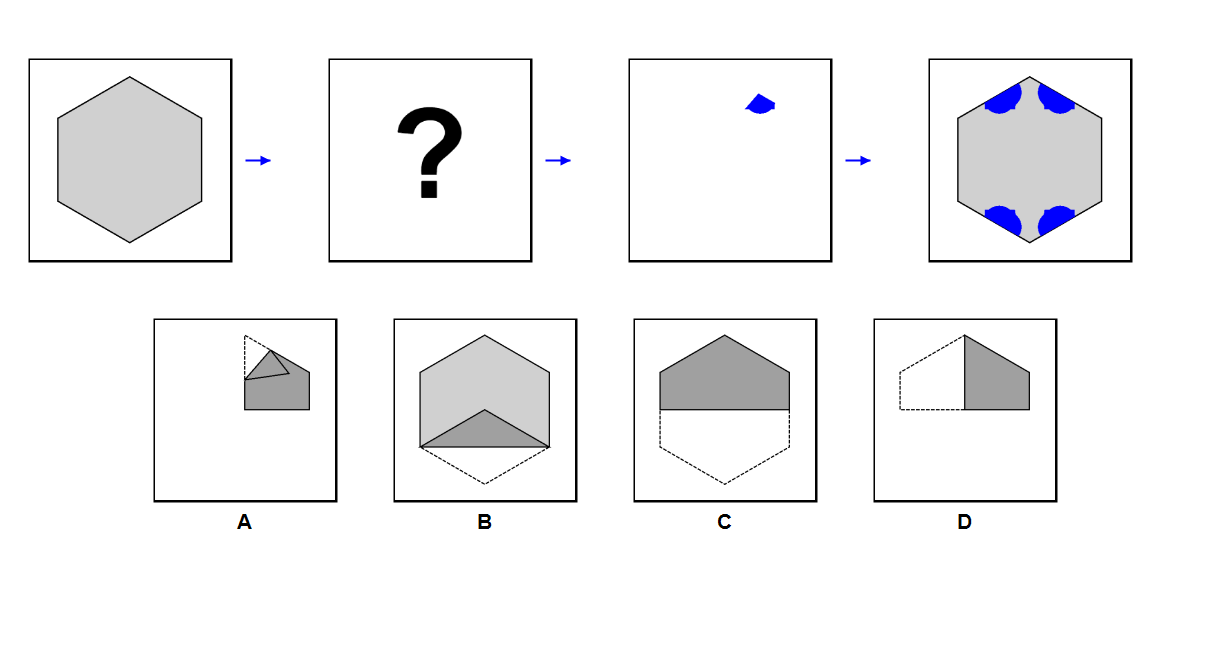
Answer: B